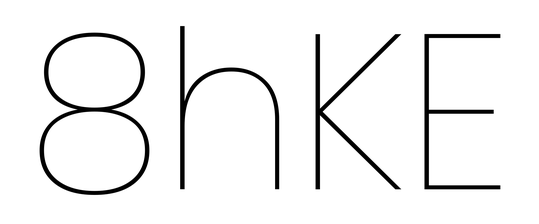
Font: Poppins-Thin